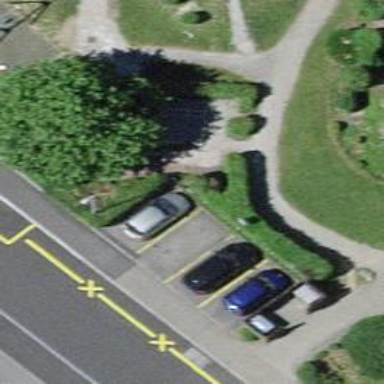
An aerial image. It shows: Hedge acting as barrier.